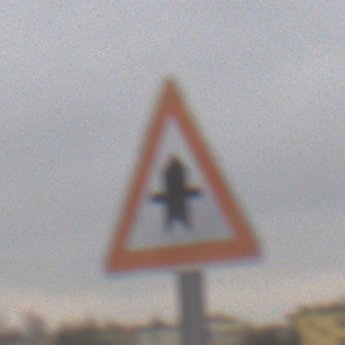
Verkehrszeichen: Vorfahrt
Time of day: Midday
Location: Outdoor (RoadRail)
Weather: Overcast
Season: NotSpecified
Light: Natural